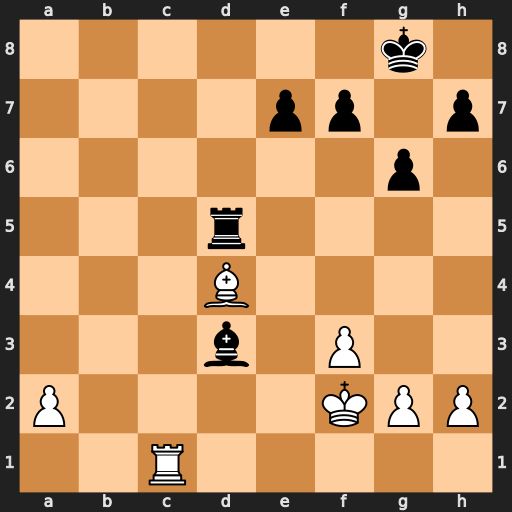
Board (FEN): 6k1/4pp1p/6p1/3r4/3B4/3b1P2/P4KPP/2R5
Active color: w
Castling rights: -
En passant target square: -
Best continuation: Rc8+ Rd8 Rxd8#